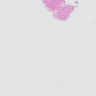
Metastatic tissue present: no